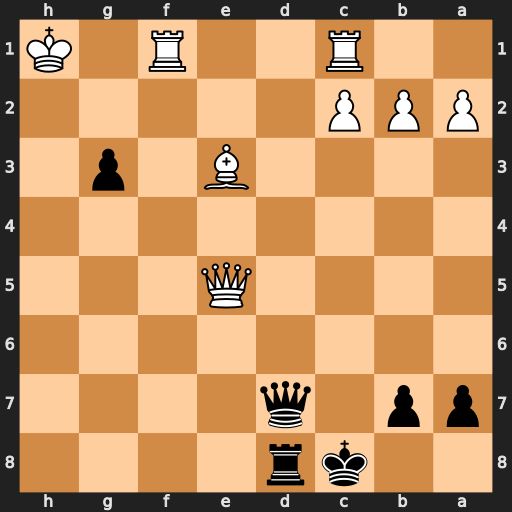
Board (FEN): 2kr4/pp1q4/8/4Q3/8/4B1p1/PPP5/2R2R1K
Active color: b
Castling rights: -
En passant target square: -
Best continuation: Qh3+ Kg1 Qh2#